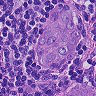
Metastatic tissue present: yes